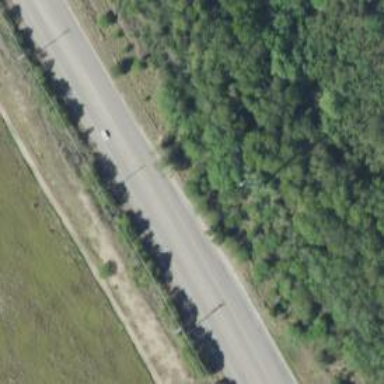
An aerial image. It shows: Secondary road.